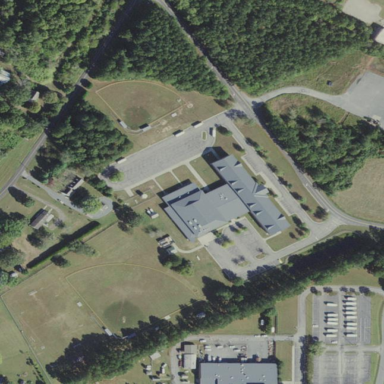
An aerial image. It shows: School.